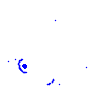
Particle: electron